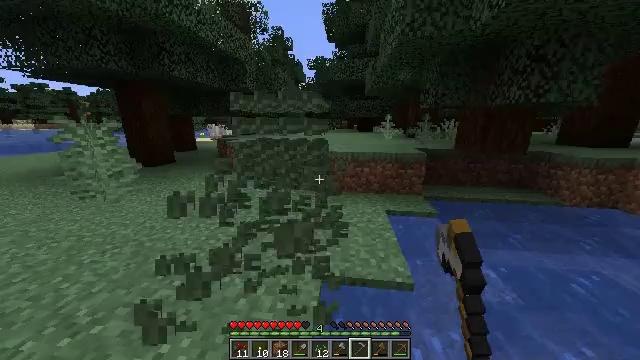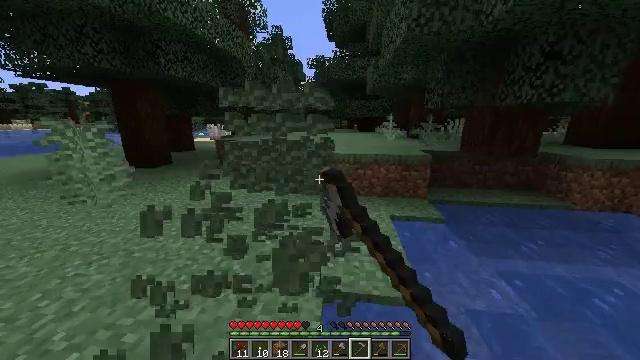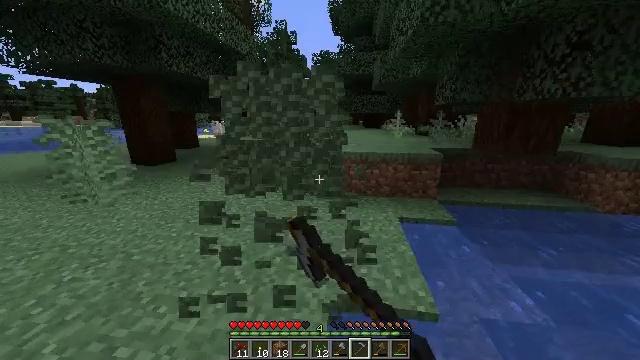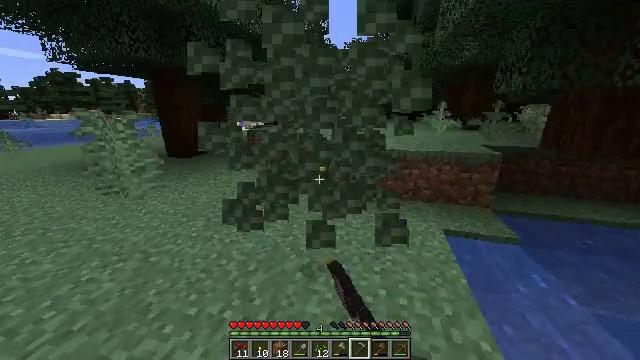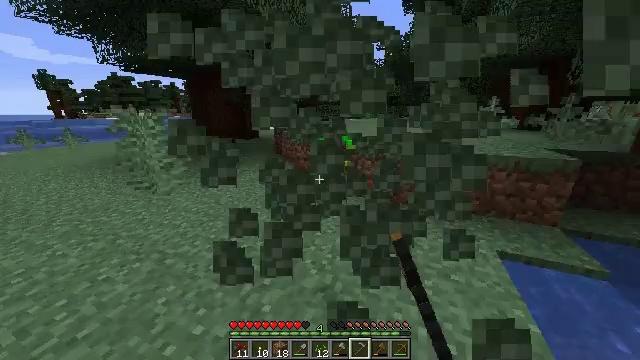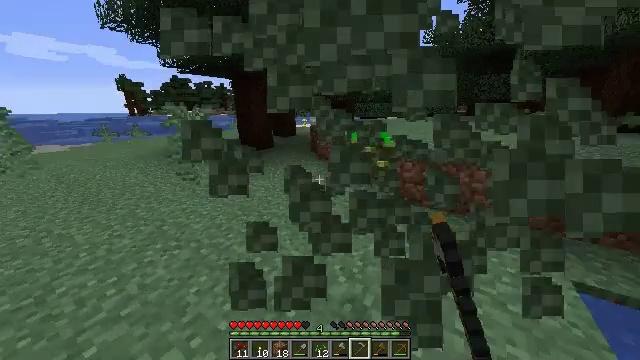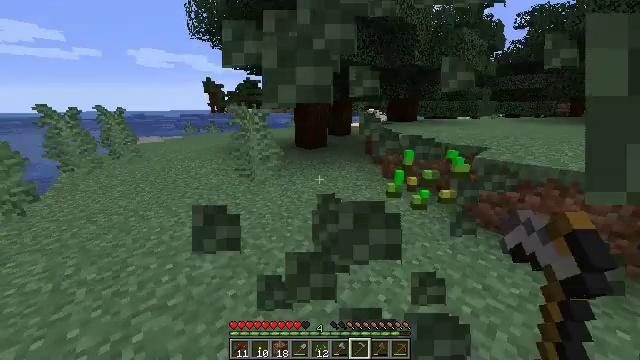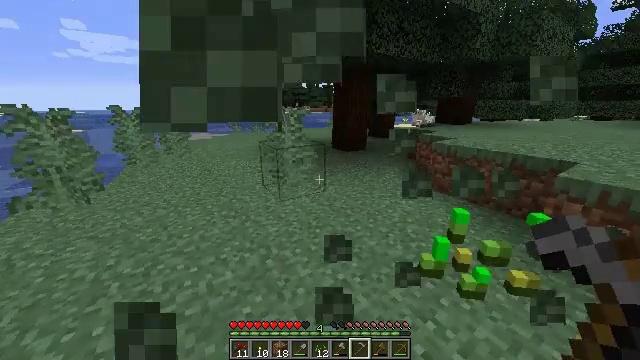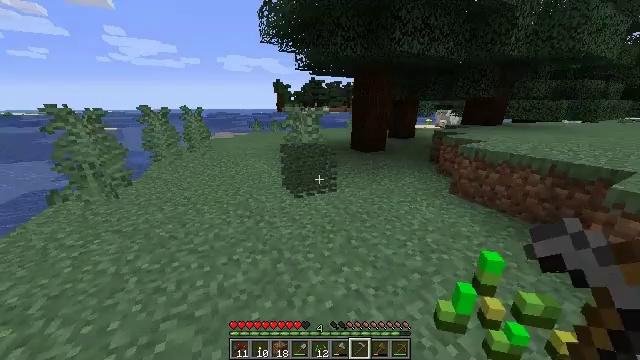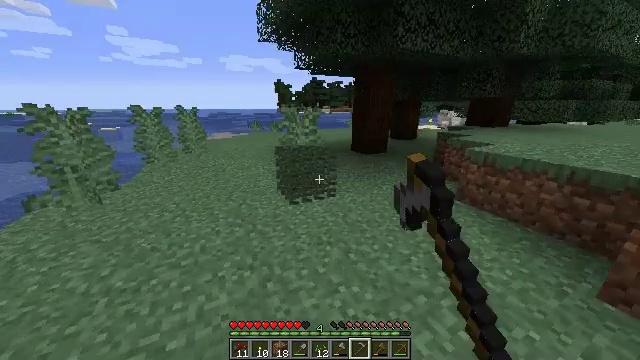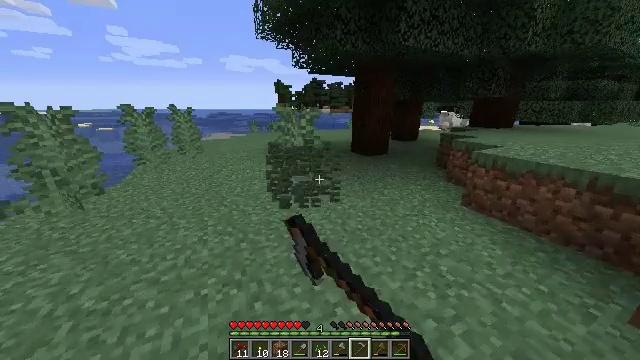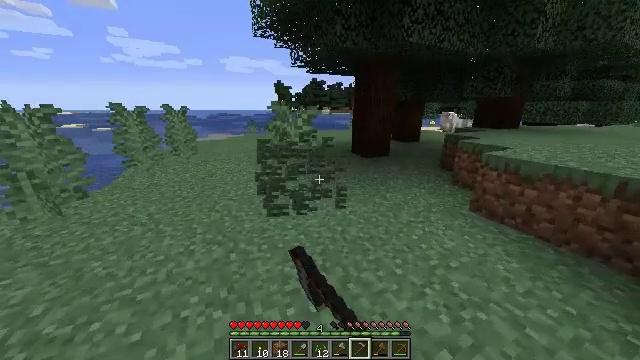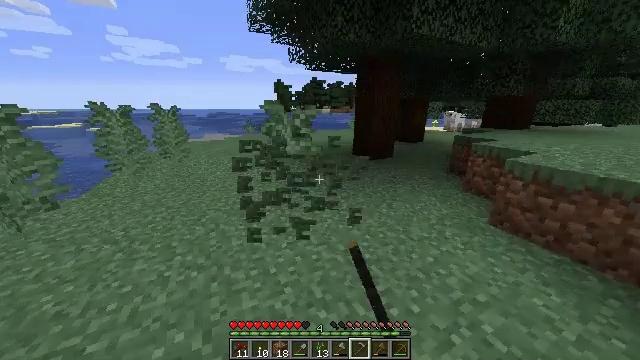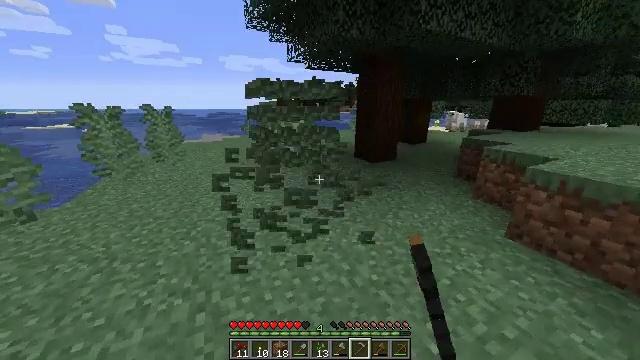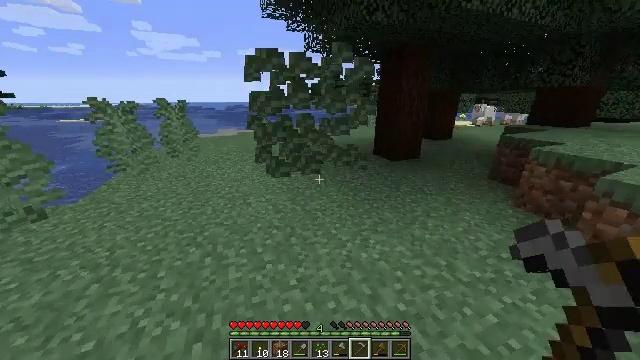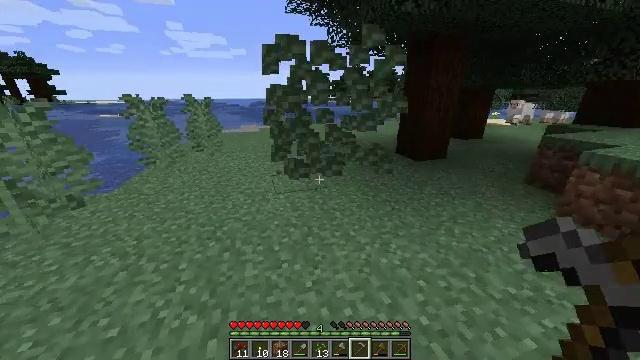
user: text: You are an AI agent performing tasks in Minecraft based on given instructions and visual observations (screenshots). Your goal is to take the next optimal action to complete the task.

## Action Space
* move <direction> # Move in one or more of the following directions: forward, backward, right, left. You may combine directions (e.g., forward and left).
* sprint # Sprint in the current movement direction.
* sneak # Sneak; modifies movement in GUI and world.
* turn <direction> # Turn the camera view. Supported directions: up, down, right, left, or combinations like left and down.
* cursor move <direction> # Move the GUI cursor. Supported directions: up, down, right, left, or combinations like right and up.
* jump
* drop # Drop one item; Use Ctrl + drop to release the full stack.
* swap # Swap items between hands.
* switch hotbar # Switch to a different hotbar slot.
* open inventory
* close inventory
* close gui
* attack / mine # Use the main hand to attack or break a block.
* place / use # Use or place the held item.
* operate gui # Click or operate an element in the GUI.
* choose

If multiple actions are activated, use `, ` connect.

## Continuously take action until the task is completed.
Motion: motion action
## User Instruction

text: Mine the large fern from the ground.
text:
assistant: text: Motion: move forward, attack / mine
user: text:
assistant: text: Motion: move forward, turn left, attack / mine
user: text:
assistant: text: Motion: move forward, turn left and down, attack / mine
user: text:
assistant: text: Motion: move forward, turn left, attack / mine
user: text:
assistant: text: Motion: move forward, turn left, attack / mine
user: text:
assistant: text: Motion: move forward, turn left, attack / mine
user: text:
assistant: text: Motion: move forward, turn left, attack / mine
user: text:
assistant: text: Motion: move forward, turn left, attack / mine
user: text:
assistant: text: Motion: move forward, attack / mine
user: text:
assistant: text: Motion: move forward, attack / mine
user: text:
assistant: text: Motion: move forward, attack / mine
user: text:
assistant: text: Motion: move forward, attack / mine
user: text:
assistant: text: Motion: move forward, attack / mine
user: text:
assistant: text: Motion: move forward, turn left and down, attack / mine
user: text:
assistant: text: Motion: move forward, turn left, attack / mine
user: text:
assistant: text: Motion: move forward, attack / mine
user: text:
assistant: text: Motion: move forward, turn left, attack / mine
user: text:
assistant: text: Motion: move forward, attack / mine
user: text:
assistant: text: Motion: move forward, turn left, attack / mine
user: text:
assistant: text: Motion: move forward, turn left, attack / mine
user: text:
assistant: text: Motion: move forward and move left, turn left and up, attack / mine
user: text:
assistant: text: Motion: move forward and move left, turn left, attack / mine
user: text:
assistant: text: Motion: move forward and move left, turn left, attack / mine
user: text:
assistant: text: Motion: move forward and move left, turn left and down, attack / mine
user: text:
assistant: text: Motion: move forward and move left, turn left, attack / mine
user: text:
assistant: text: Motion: move forward and move left, turn left, attack / mine
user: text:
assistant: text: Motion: move forward and move left, attack / mine
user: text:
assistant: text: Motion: move forward and move left, attack / mine
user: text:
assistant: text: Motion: attack / mine